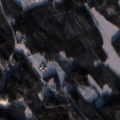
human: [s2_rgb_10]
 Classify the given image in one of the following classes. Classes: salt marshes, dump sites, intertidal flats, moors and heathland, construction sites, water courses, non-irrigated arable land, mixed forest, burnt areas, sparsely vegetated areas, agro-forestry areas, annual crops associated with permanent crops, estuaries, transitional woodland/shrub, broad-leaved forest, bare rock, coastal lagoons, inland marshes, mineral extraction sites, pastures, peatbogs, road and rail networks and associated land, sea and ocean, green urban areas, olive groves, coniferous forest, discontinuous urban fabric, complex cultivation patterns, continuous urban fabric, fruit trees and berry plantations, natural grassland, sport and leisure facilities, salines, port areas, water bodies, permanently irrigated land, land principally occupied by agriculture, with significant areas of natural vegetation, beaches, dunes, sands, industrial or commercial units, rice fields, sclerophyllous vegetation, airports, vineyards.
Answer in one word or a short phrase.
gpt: non-irrigated arable land, land principally occupied by agriculture, with significant areas of natural vegetation, broad-leaved forest, coniferous forest, mixed forest